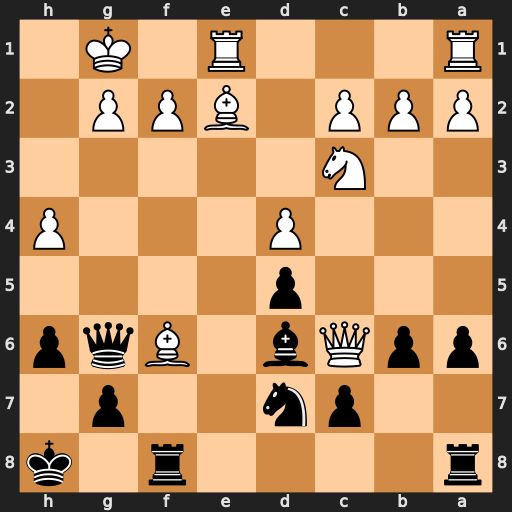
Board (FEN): r4r1k/2pn2p1/ppQb1Bqp/3p4/3P3P/2N5/PPP1BPP1/R3R1K1
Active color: b
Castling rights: -
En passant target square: -
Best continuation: Qxf6 Rf1 Bh2+ Kxh2 Qxc6